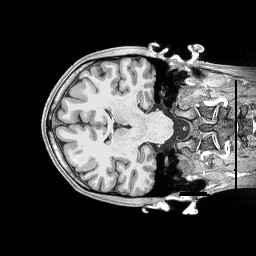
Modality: T1w
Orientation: axial
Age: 23
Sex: male